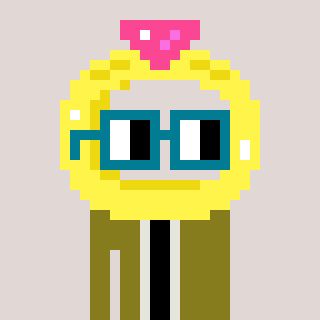
a pixel art character with square dark green glasses, a ring-shaped head and a gunk-colored body on a warm background